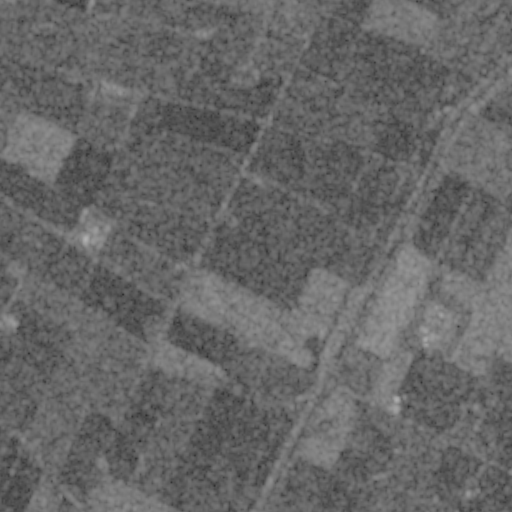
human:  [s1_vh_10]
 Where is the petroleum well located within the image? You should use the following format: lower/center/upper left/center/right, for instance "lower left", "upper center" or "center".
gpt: The petroleum well is located in the lower left of the image.
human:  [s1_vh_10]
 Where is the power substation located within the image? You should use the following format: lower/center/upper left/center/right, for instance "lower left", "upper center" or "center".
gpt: The power substation is located in the lower right of the image.
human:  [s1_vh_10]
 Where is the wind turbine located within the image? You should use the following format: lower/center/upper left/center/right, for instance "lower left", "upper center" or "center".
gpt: The wind turbine is located in the lower right of the image.
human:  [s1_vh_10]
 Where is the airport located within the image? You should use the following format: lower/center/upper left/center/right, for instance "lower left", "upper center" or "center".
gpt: There is no airport in the image.

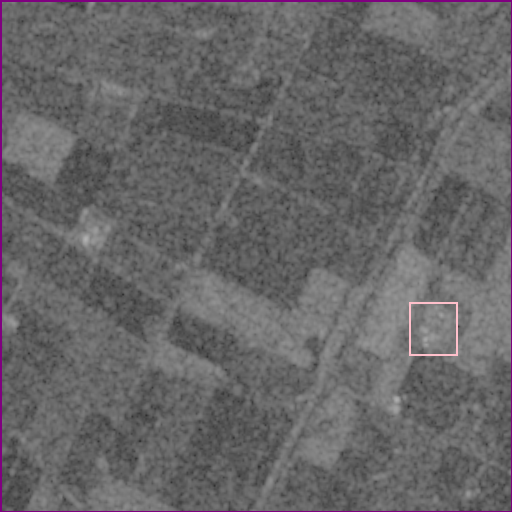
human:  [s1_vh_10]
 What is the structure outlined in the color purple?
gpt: The structure outlined in purple is a crop field.
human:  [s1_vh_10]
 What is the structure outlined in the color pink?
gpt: The structure outlined in pink is a power substation.
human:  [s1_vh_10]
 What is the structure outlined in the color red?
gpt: There is no red outline.